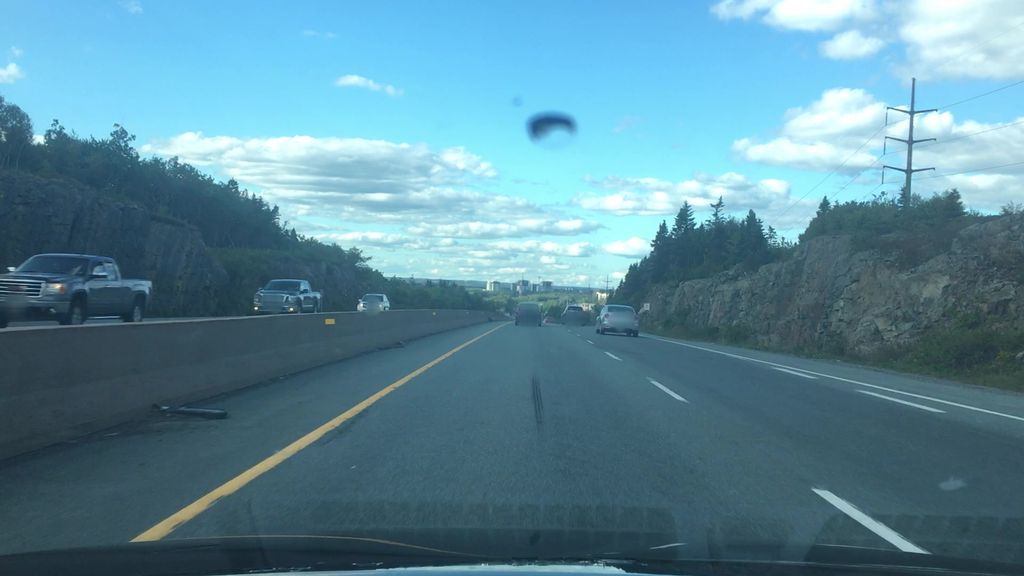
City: halifax